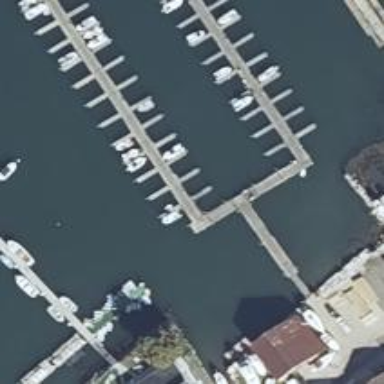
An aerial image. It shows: Man-made pier.